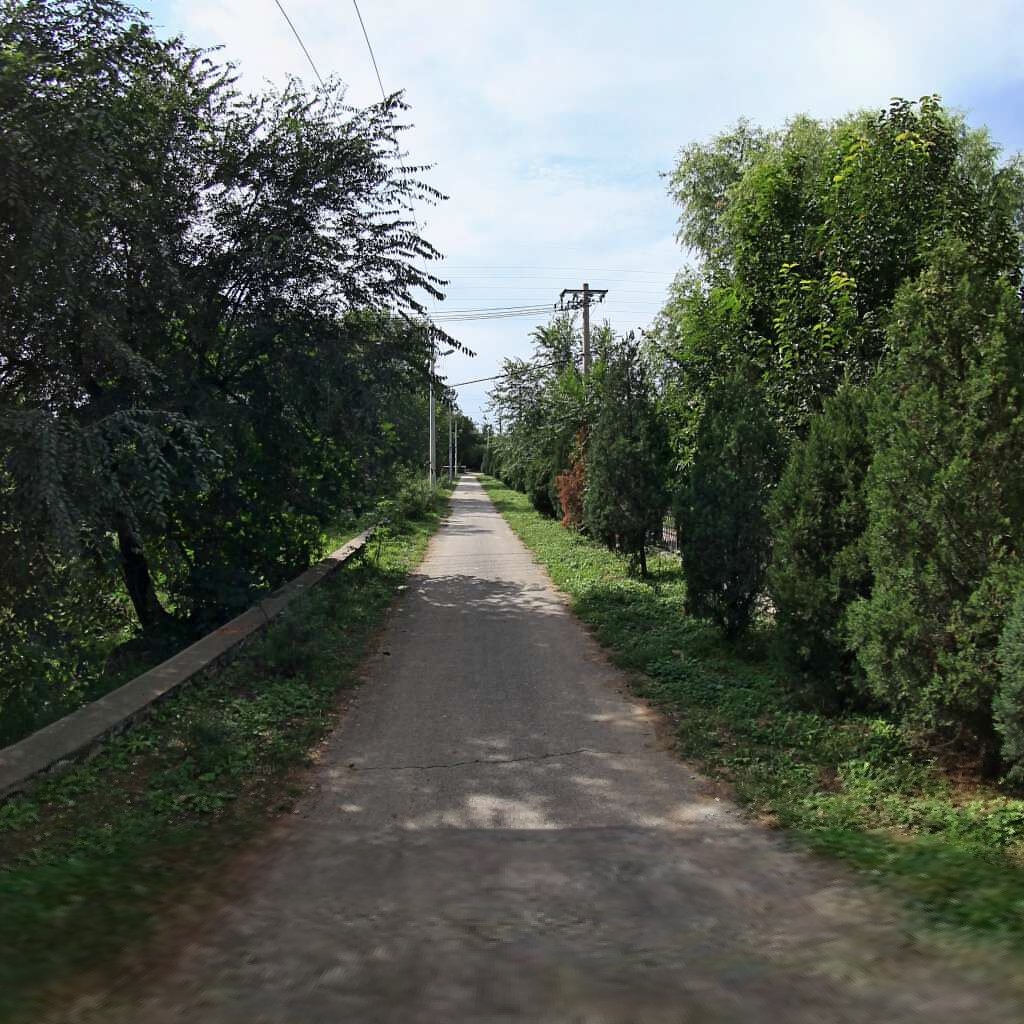
Region: Haidian
Road damage annotations: transverse crack